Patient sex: M
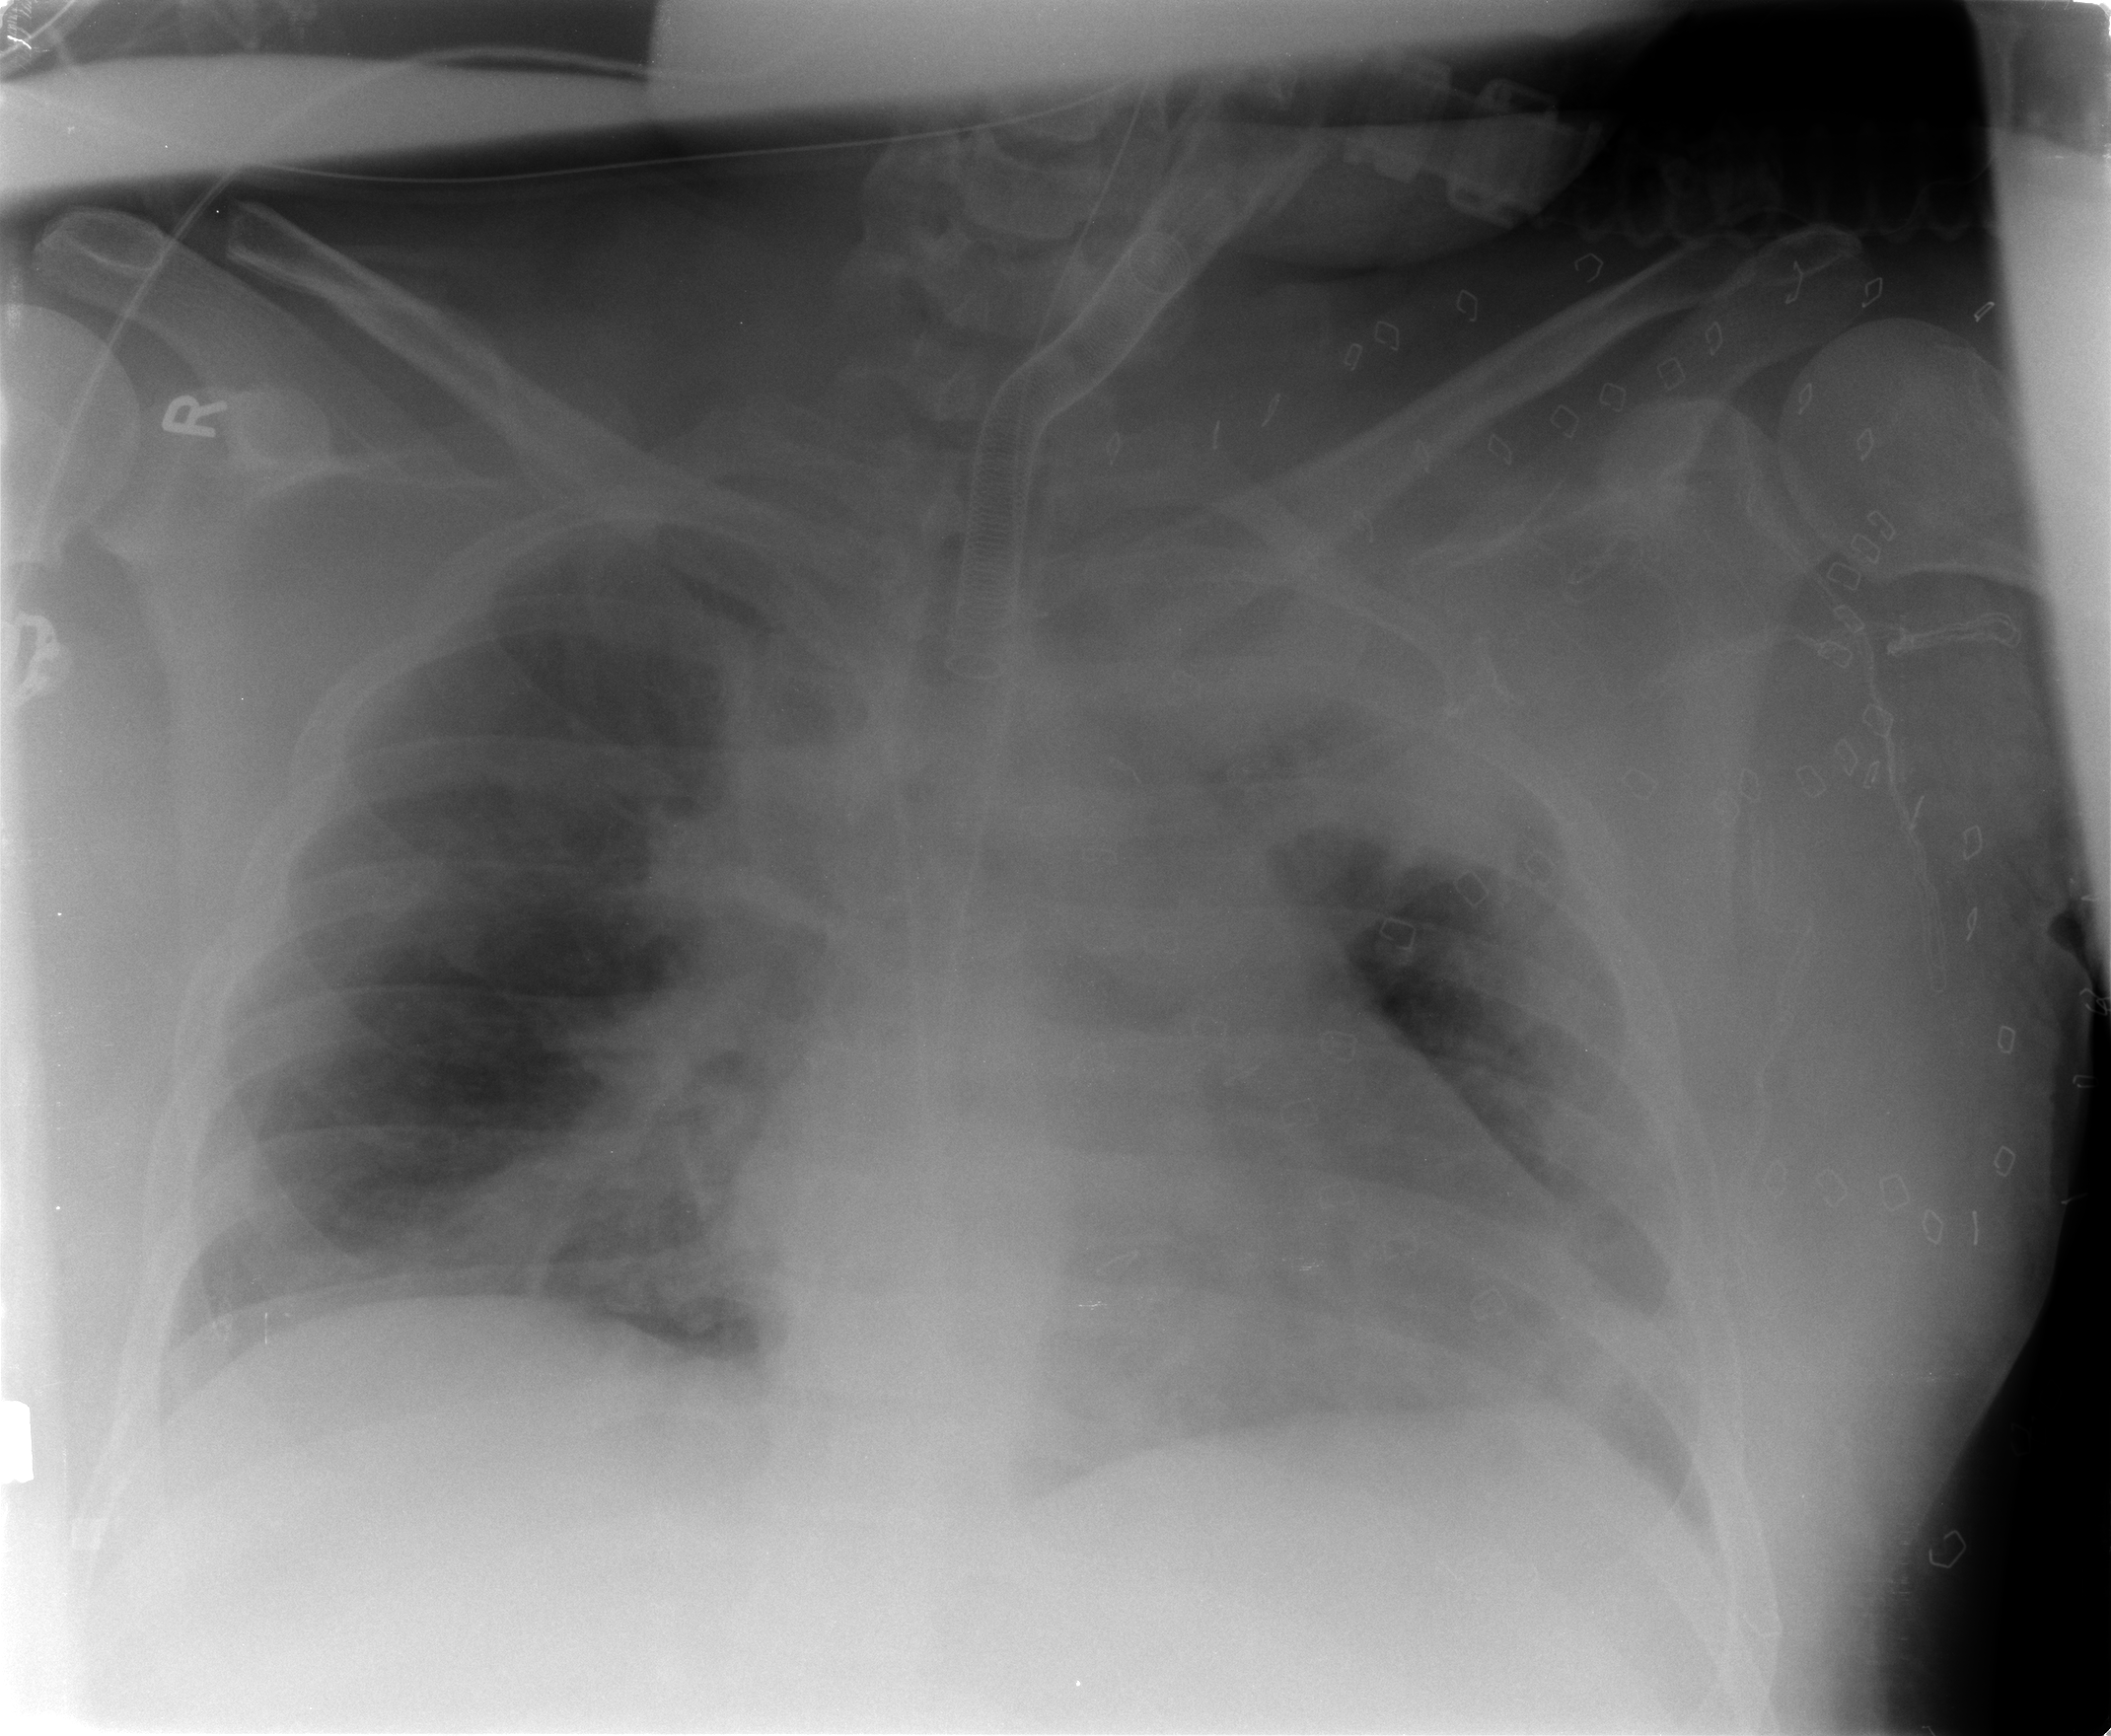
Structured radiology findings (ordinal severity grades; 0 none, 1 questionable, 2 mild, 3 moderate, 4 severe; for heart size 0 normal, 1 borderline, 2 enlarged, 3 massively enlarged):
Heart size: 2
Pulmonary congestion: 2
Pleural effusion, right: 1
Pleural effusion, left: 2
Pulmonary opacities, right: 2
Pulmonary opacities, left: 2
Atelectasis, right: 2
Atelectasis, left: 2